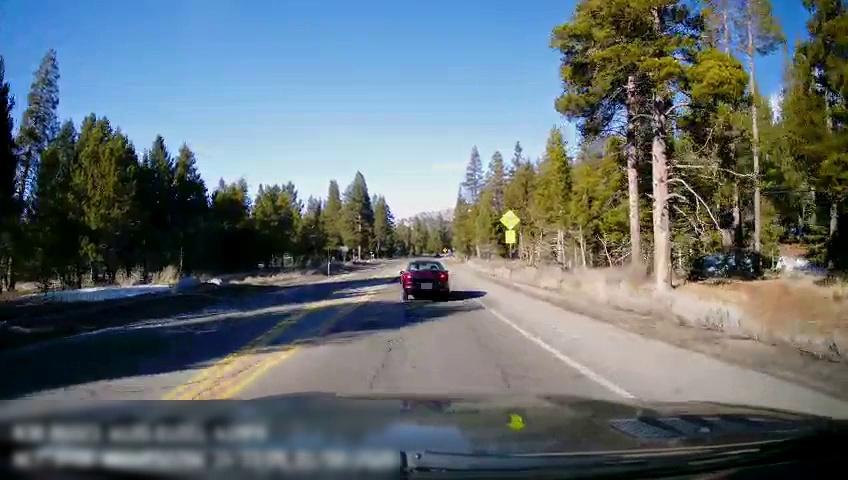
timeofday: Day
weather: Sunny
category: Drivable Space
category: Vehicles | Car
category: Lanes | Current Lane
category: Lanes | Current Lane
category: Lanes | Opposite Lane
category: Traffic | Signs
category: Traffic | Signs